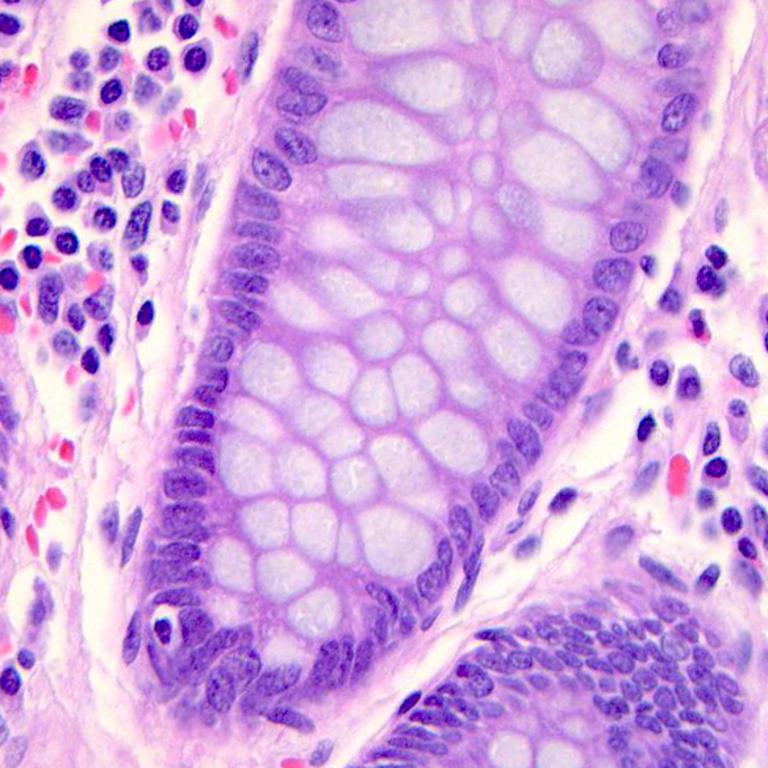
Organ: colon
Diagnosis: benign